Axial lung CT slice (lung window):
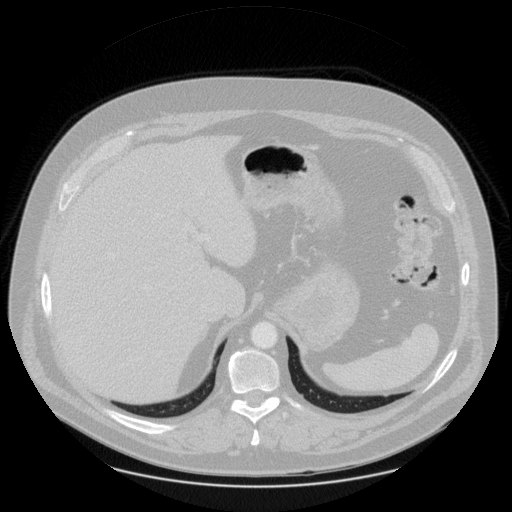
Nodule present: no